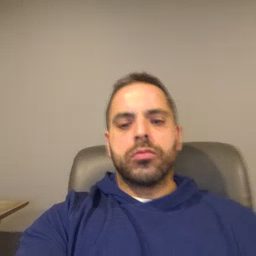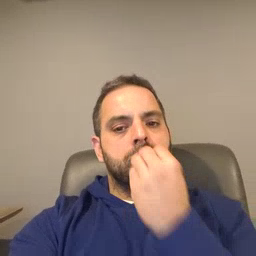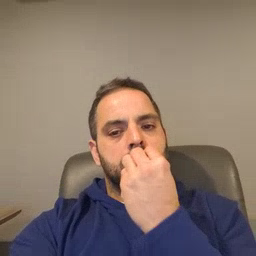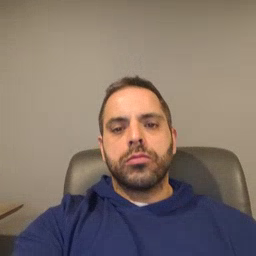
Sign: snack